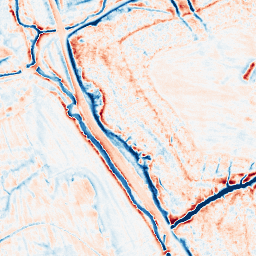
Category: edge_preserving
Decomposition family: anisotropic_diffusion
Decomposition parameters: iterations: 50
kappa: 50
gamma: 0.1
Upsampling method: bicubic
Upsampling parameters: scale: 2
Upsampling scale: 2